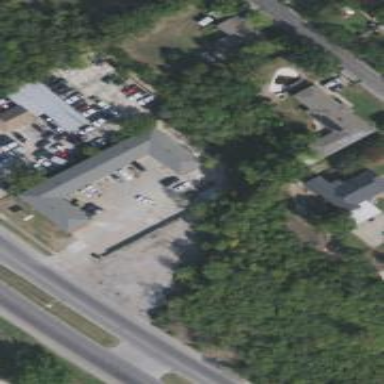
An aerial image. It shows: Commercial building that serves as motel for tourists.